Question: I would like to get linearlayout border effect like the image below:

Is this possible? I don't wanna use one layout inside another layout. If so how do I do it?
I tried the following:
'''
<corners android:radius="4dp" />
<stroke
android:width="4dp"
android:color="@color/layoutcolor_net" />
<gradient
android:endColor="#BDBDBD"
android:gradientRadius="250"
android:startColor="#E0E0E0"
android:type="radial" />
<padding
android:bottom="30dp"
android:left="30dp"
android:right="30dp"
android:top="30dp" />
'''
I apply the gradient properly but my text is not shown.
I am applying this to relativeLayout:
'''
<RelativeLayout
android:id="@+id/receivedLayout"
android:layout_width="match_parent"
android:layout_height="0dp"
android:layout_weight=".33"
android:background="@drawable/gradientShow"
android:gravity="center" >
<ImageView
android:id="@+id/receivedImage"
android:layout_width="wrap_content"
android:layout_height="wrap_content"
android:layout_centerHorizontal="true"
android:background="@drawable/recieved"
android:paddingTop="5dp" />
<TextView
android:id="@+id/receivedText"
android:layout_width="match_parent"
android:layout_height="wrap_content"
android:layout_below="@+id/receivedImage"
android:gravity="center"
android:paddingTop="5dp"
android:text="@string/transaction_received"
android:textSize="14sp" />
</RelativeLayout>
'''
Thanks!
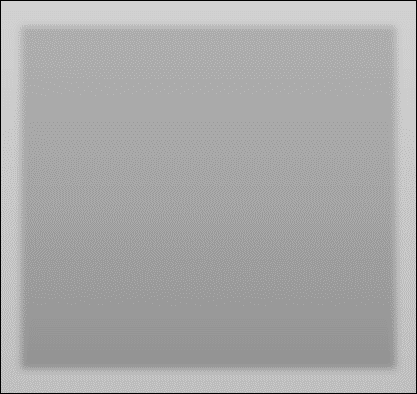
Answer: you should checkout the 'shape drawables' section of the reference guide.
<URL>
There are lots of things you can do with shapes. For example:
'''
<shape
android:shape="rectangle">
<gradient
android:startColor="#FFFF0000"
android:endColor="#80FF00FF"
android:angle="45"/>
<padding android:left="7dp"
android:top="7dp"
android:right="7dp"
android:bottom="7dp" />
<corners android:radius="8dp" />
'''
save that file as res/drawables/gradient.xml folder and refer to it like this in a textview or some other view:
'''
<TextView
android:background="@drawable/gradient"
android:layout_height="wrap_content"
android:layout_width="wrap_content" />
'''